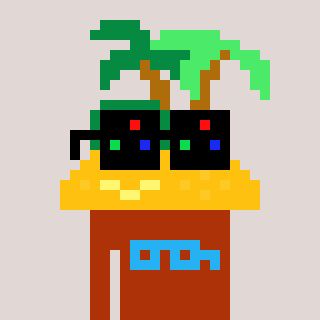
a pixel art character with square black sunglasses, a island-shaped head and a hotbrown-colored body on a warm background